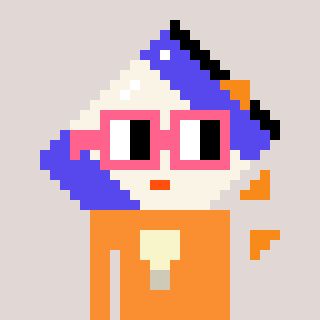
a pixel art character with square pink glasses, a chips-shaped head and a orange-colored body on a warm background